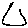
Label: triangle